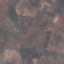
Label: PermanentCrop